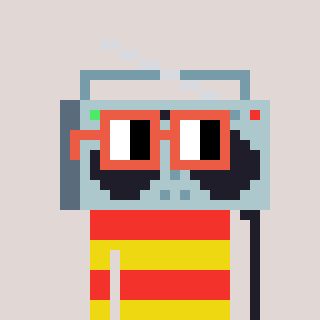
a pixel art character with square orange glasses, a boombox-shaped head and a yellow-colored body on a warm background